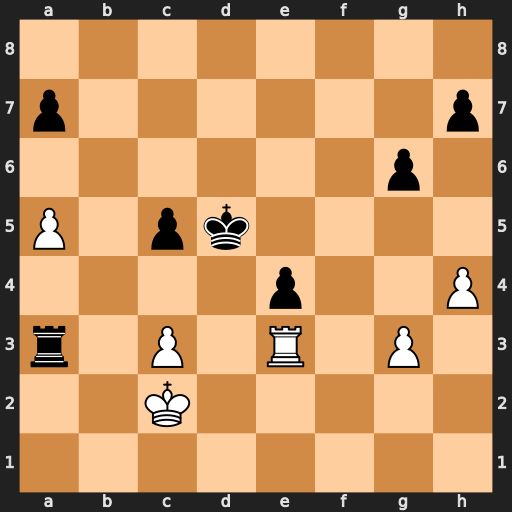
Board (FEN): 8/p6p/6p1/P1pk4/4p2P/r1P1R1P1/2K5/8
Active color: w
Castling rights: -
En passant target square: -
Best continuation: c4+ Kxc4 Rxa3